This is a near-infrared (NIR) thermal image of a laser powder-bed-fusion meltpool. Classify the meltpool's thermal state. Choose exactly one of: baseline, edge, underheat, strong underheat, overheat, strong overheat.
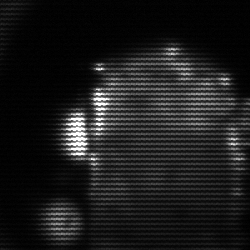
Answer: baseline